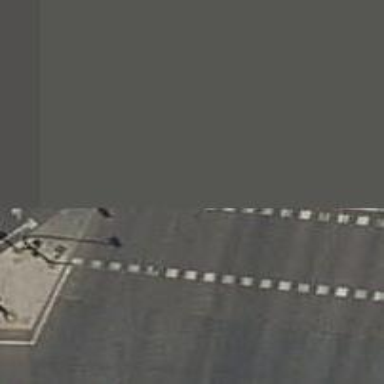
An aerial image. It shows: Crossing with traffic signals.